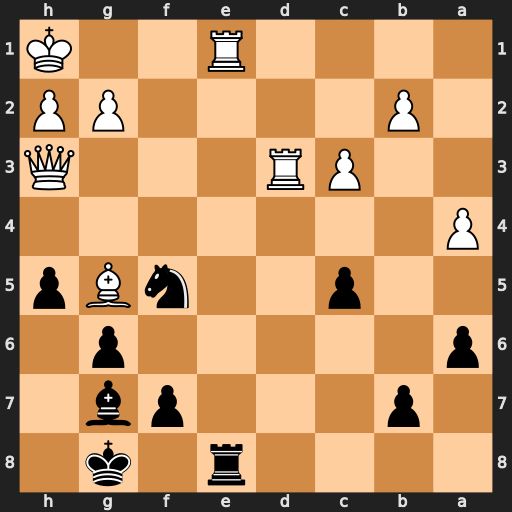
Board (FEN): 4r1k1/1p3pb1/p5p1/2p2nBp/P7/2PR3Q/1P4PP/4R2K
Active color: b
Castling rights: -
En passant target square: -
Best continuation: Rxe1#